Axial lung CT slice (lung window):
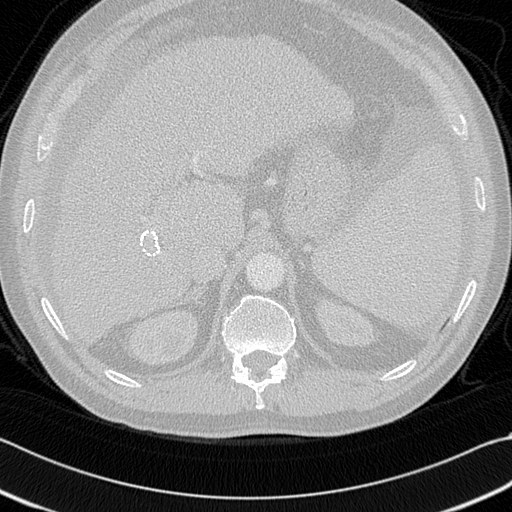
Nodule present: no